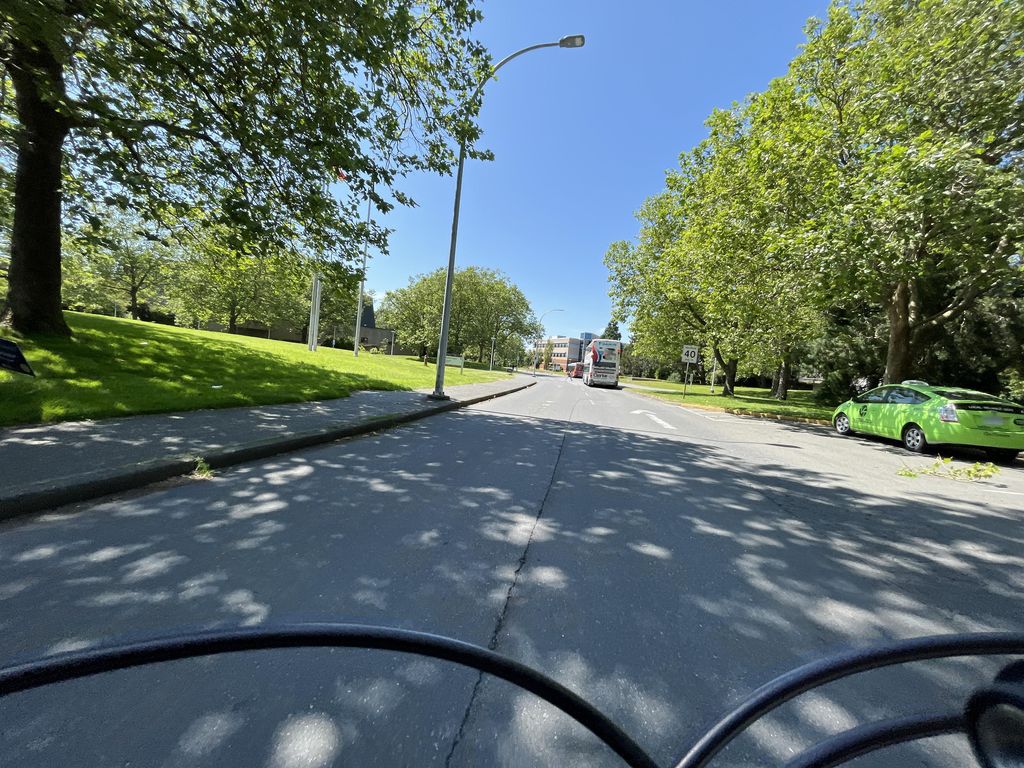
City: victoria